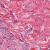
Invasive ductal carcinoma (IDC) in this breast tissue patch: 0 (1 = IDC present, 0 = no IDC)